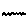
Label: zigzag